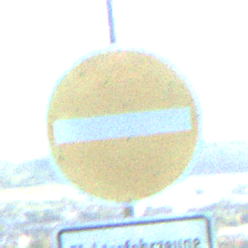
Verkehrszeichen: VerbotDerEinfahrt
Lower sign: BesondereFahrzeugeUndTransportgueter10
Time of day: MorningAfternoon
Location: Outdoor (Nature)
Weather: PartlyCloudy
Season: NotSpecified
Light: Natural